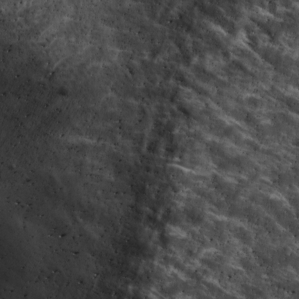
Label: non_frost